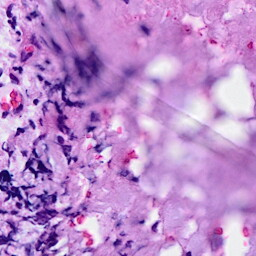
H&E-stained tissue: Breast